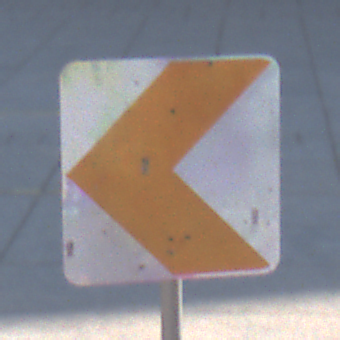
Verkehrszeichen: RichtungstafelnInKurvenKleinRechts
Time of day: MorningAfternoon
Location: Outdoor (Urban)
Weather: Clear
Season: NotSpecified
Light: Natural